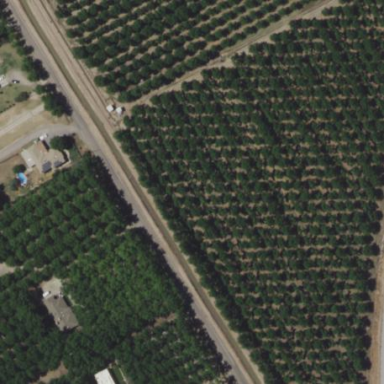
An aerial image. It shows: Orchard.